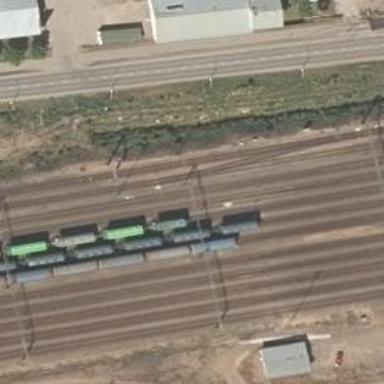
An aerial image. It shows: Railway signal.